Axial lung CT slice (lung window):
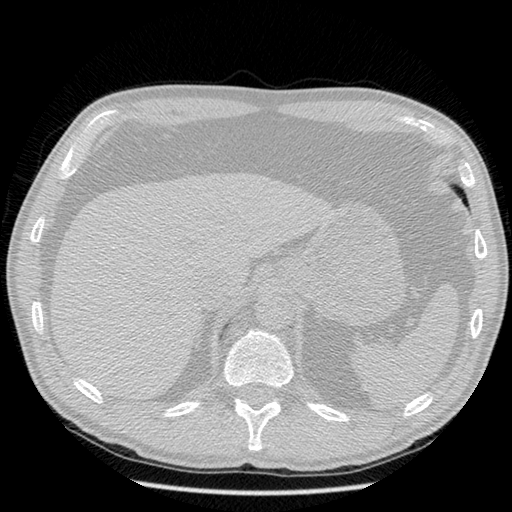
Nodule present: no